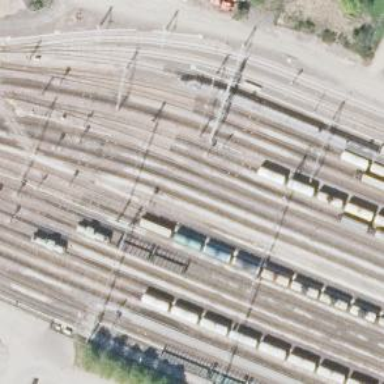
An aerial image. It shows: Railway signal.